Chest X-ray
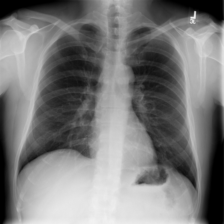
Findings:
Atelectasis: negative
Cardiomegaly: negative
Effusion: negative
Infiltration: positive
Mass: negative
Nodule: negative
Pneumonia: negative
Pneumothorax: negative
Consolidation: negative
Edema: negative
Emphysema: negative
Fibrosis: negative
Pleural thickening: negative
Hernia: negative